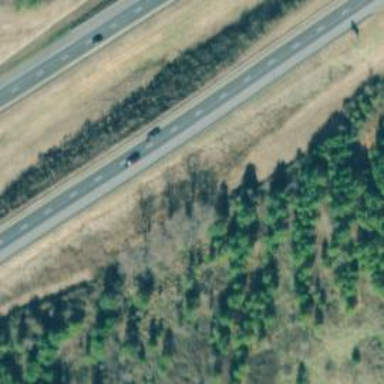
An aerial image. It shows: View of motorway.